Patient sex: M
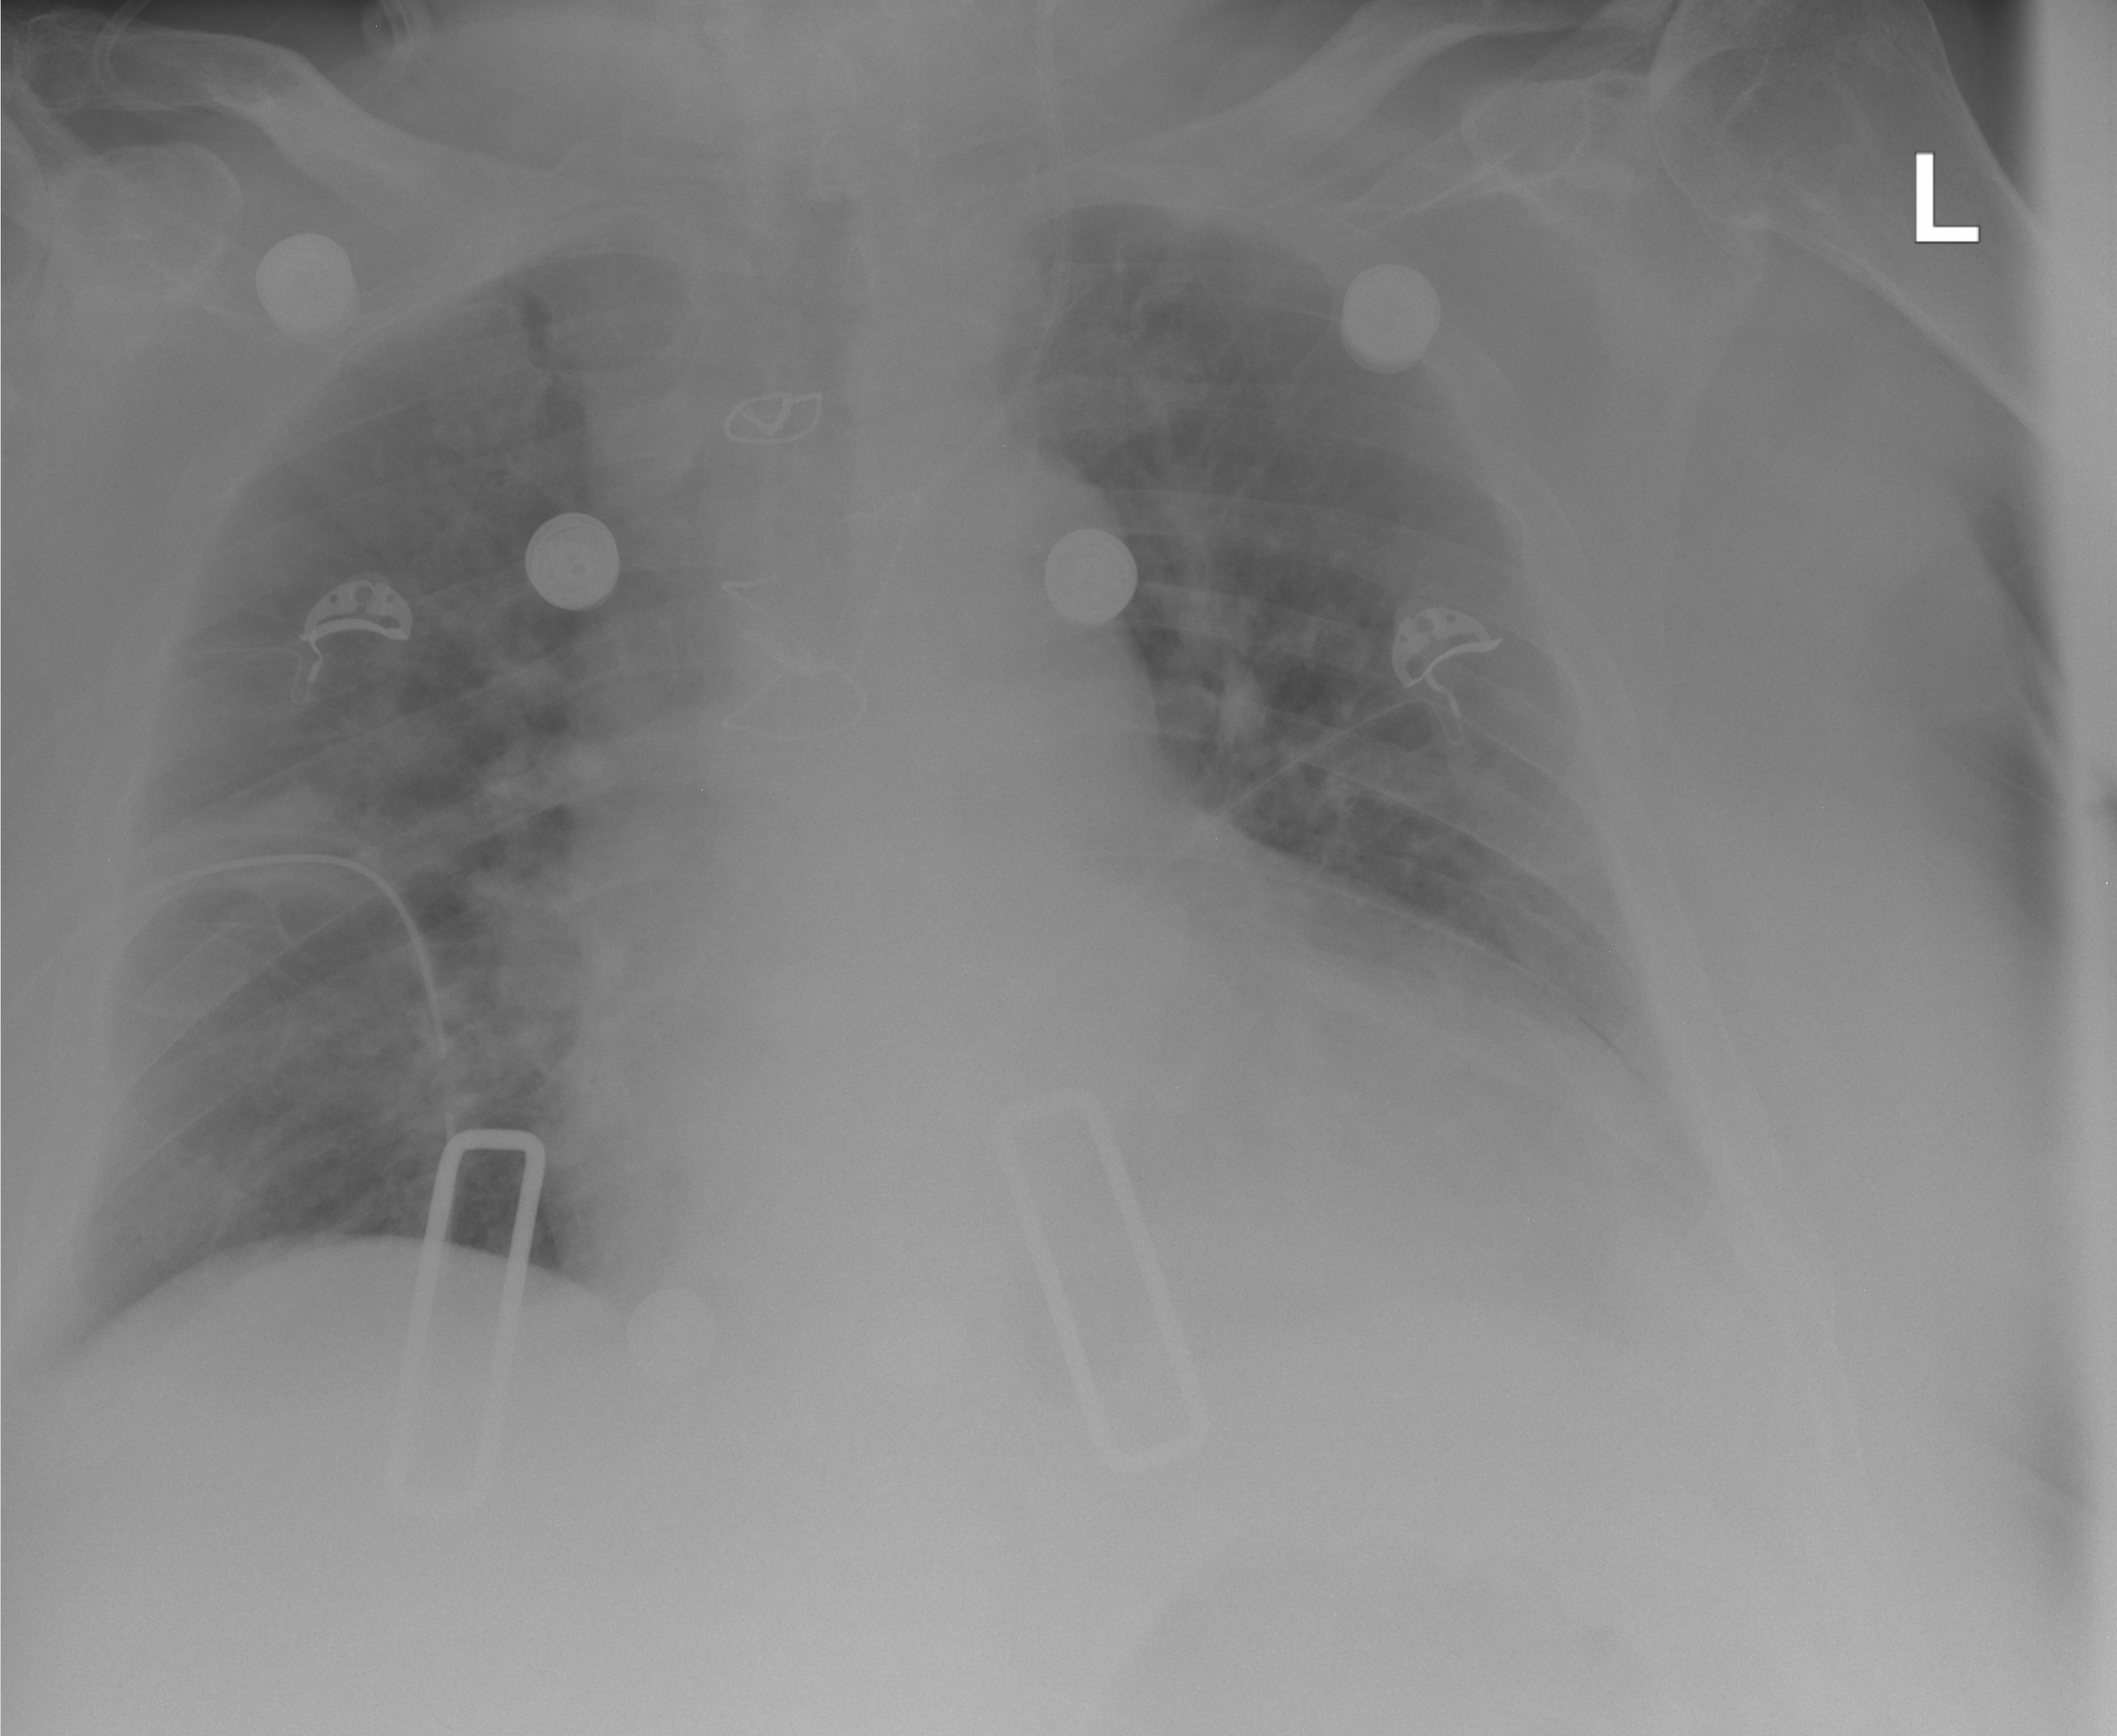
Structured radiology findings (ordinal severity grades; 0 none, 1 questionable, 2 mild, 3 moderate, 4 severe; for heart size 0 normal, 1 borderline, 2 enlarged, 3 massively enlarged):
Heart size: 2
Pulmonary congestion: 1
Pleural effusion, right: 1
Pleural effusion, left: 2
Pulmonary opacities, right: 0
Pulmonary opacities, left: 0
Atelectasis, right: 2
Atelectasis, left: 2